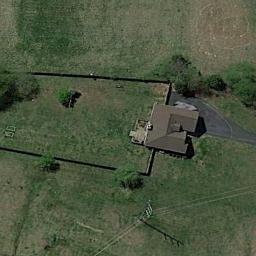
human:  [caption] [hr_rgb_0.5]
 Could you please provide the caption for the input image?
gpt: Around the building is a shiny green wheat fields .

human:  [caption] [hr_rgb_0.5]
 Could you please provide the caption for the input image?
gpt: The sparse residential is in the cultivation of fields .

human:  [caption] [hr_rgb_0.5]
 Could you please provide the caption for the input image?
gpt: There is a house with a black roof on the lawn .

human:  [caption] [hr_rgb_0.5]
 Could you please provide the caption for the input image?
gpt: The sparse residential is surrounded by grass .

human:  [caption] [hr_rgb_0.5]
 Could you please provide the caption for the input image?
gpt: A sparse residential area with a brown building on the green meadow .